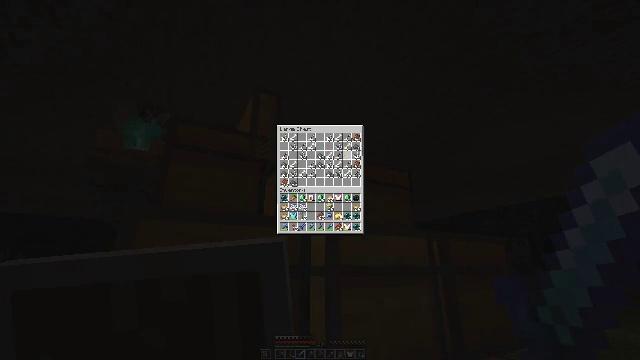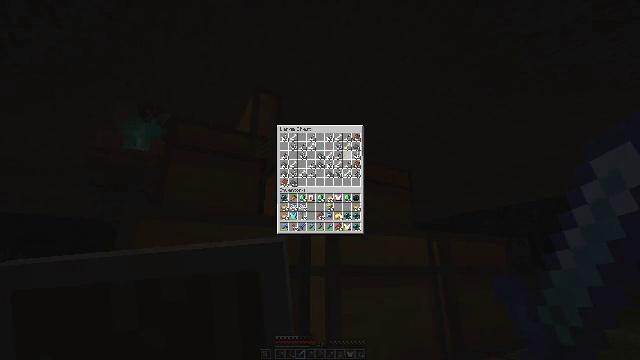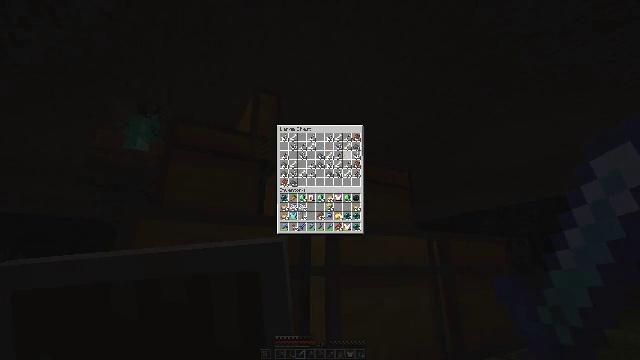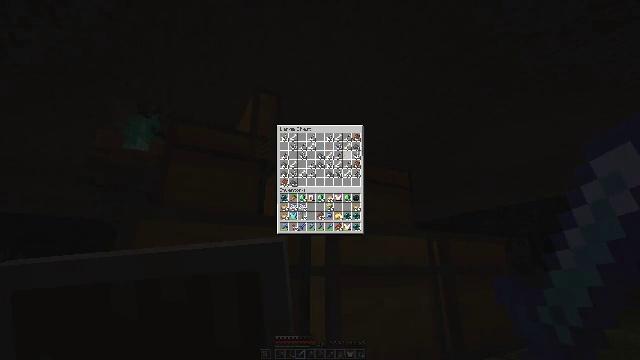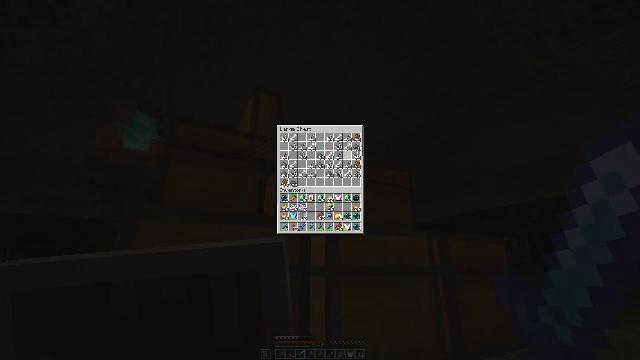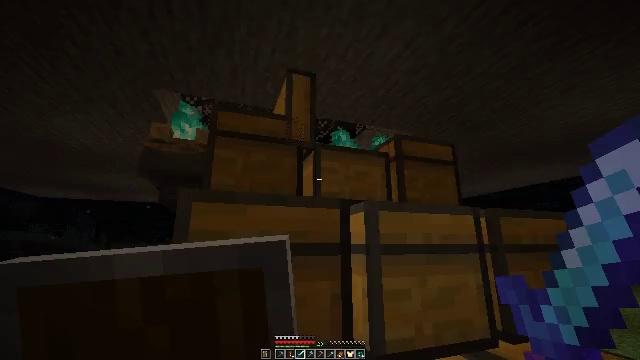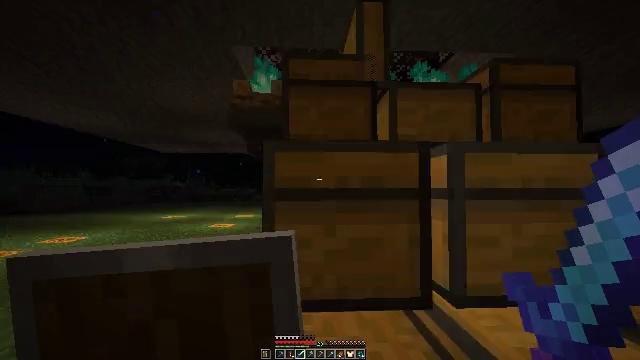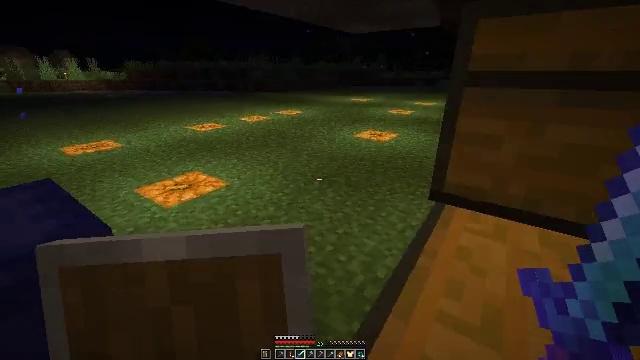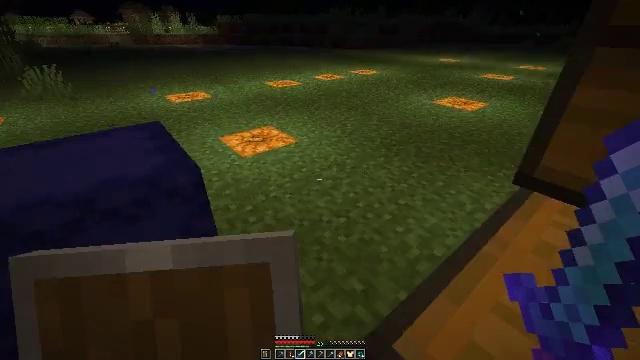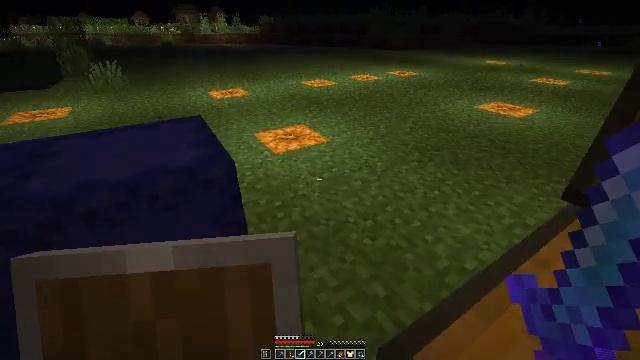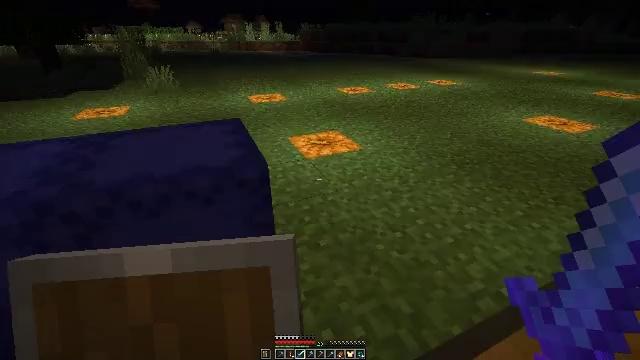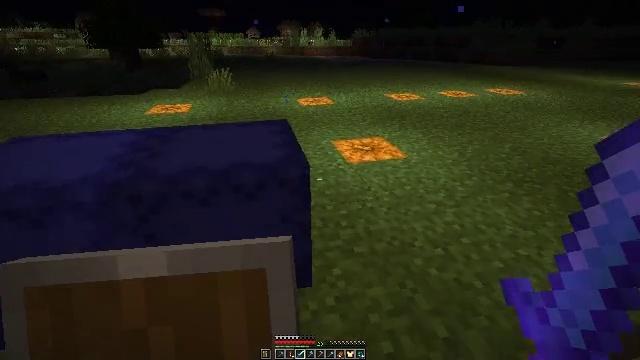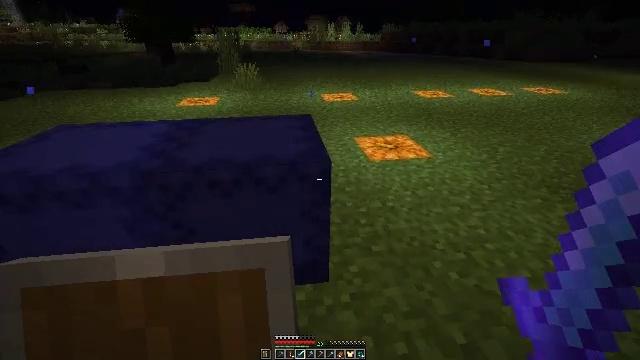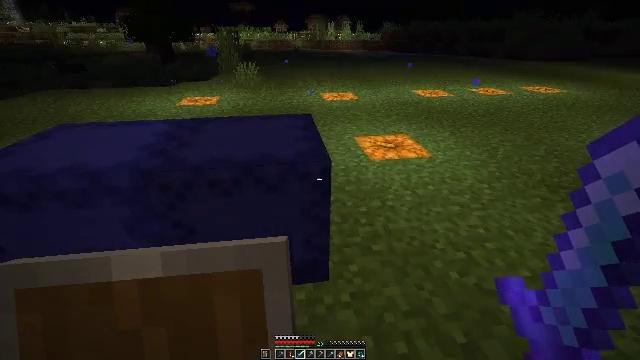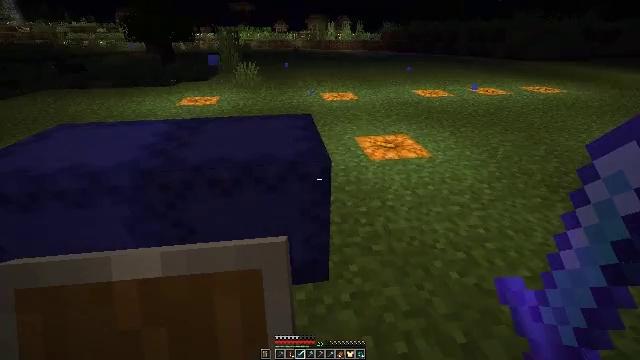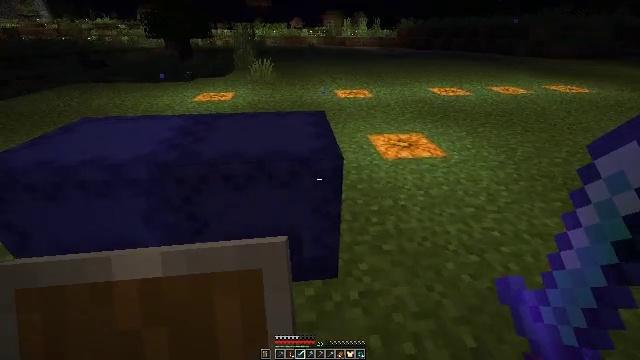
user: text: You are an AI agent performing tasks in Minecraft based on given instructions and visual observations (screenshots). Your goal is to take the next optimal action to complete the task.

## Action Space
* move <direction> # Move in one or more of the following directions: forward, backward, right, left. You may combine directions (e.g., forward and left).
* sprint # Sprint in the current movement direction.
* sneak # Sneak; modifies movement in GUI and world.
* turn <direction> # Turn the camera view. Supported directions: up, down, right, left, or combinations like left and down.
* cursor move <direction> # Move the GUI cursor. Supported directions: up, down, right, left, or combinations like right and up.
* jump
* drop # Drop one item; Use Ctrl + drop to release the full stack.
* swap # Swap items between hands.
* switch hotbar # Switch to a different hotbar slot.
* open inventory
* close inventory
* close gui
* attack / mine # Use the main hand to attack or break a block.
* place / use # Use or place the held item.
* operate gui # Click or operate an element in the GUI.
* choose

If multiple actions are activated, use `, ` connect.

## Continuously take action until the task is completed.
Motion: motion action
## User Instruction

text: Break the blue shulker box to pick it up.
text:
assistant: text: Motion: sneak, attack / mine
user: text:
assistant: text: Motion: sneak, attack / mine
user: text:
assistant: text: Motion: sneak, attack / mine
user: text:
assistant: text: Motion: sneak
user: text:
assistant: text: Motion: turn left and down, open inventory
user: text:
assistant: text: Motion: turn left and down, open inventory
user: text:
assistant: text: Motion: turn left and down, open inventory
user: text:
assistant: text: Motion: turn left and down, open inventory
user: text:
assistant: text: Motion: turn left
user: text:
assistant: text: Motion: turn left and up
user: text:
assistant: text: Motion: turn left
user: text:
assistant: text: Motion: turn left
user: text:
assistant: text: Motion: no_op
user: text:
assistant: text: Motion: no_op
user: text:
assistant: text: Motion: turn left
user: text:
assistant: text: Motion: turn left
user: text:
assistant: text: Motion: turn left, use / place
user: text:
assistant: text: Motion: use / place
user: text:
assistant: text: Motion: use / place
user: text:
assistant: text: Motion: turn right
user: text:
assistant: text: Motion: turn right and down
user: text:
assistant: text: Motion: turn right and down
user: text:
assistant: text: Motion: turn left and up
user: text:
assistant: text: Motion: turn right and down
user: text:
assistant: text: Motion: sneak, turn right and down
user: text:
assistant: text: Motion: sneak, turn down
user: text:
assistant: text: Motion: sneak
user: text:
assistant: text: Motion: sneak, turn right
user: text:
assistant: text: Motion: sneak, turn right
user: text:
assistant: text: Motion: sneak